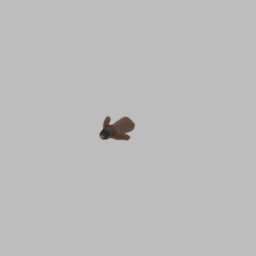
Label: people